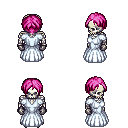
a pixel art fantasy rpg character, male body template, skeleton, underdress, magenta pants, pink parted hairstyle, metal gloves, metal boots, four views (front, back, left, right), 2x2 character sprite sheet, small pixel art, hard edges, no anti-aliasing